Lunar surface albedo tile
Center latitude: -26.634
Center longitude: -43.154
Resolution (meters per pixel, mean): 116.53
Tile area (km^2): 13088.96
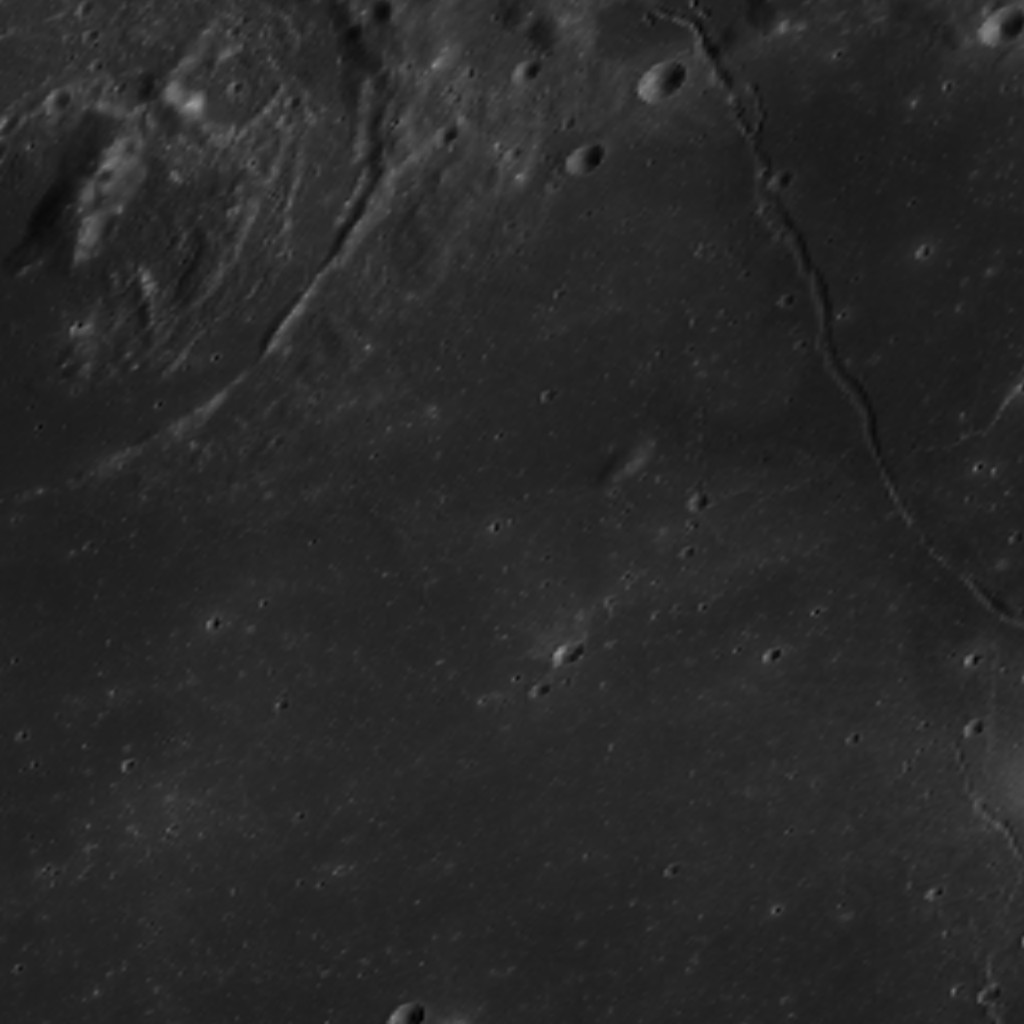